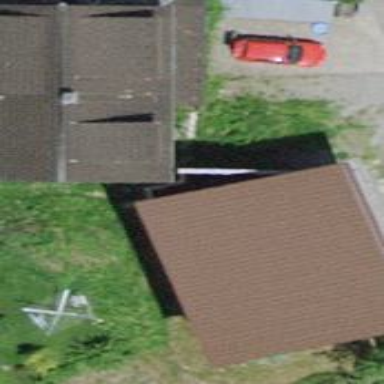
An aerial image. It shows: View of roof of building.